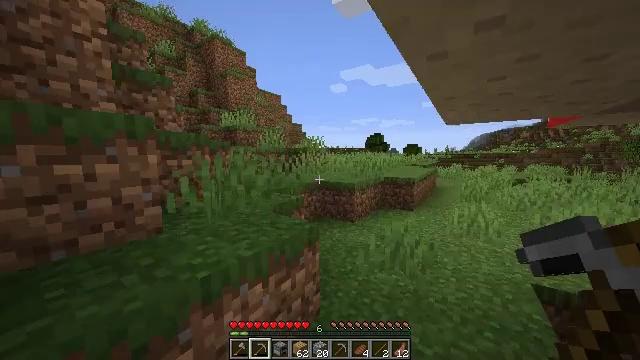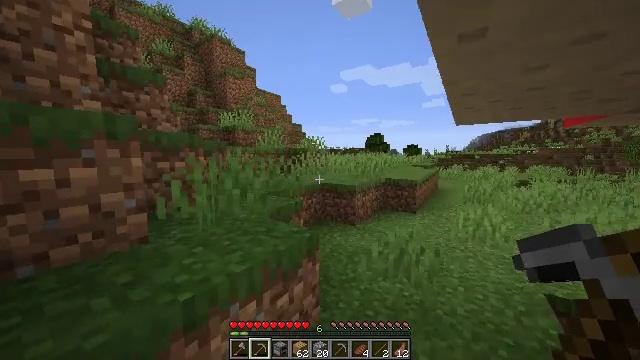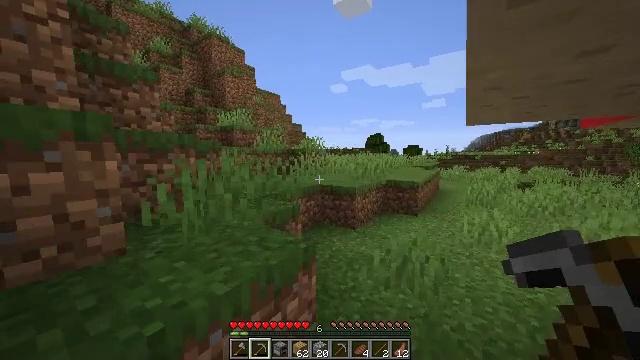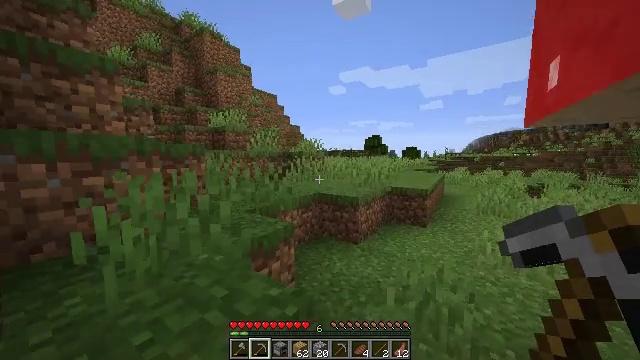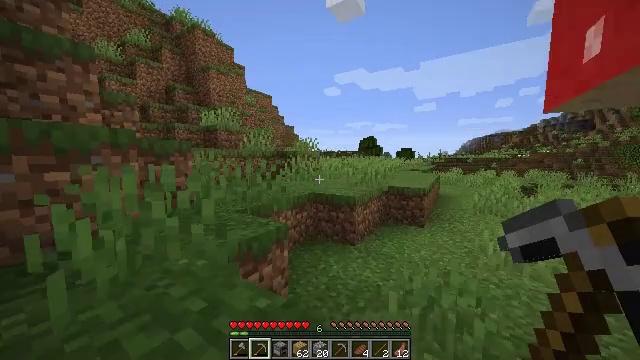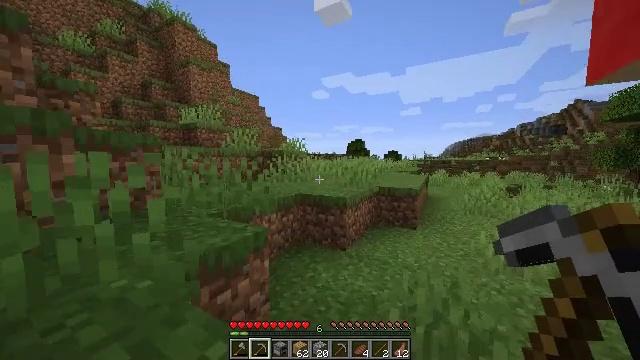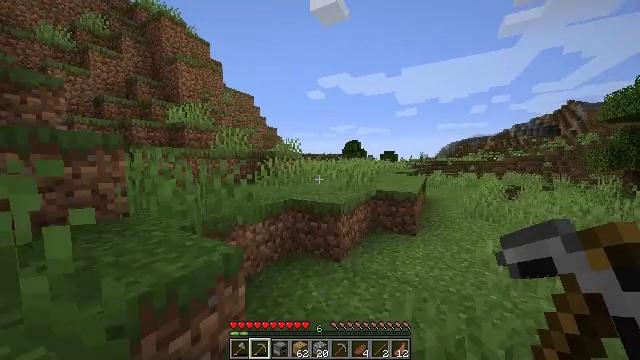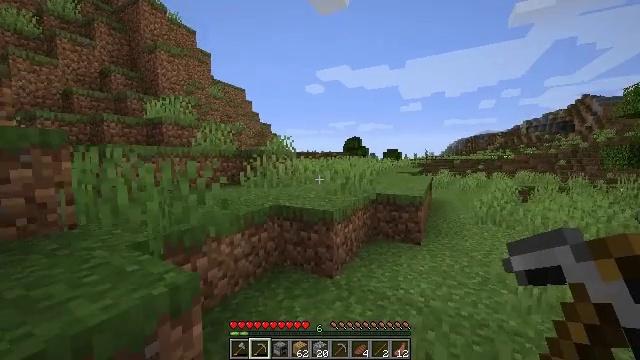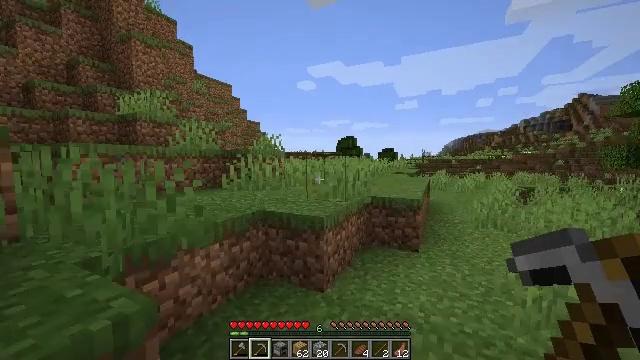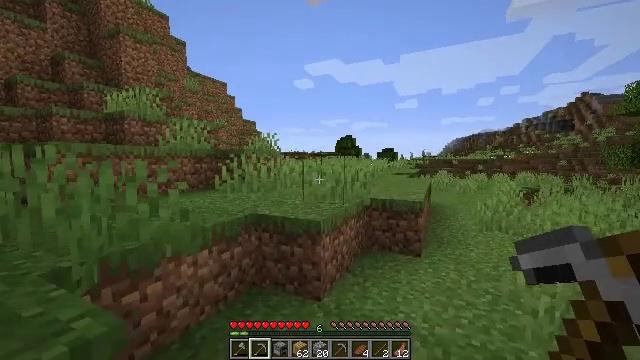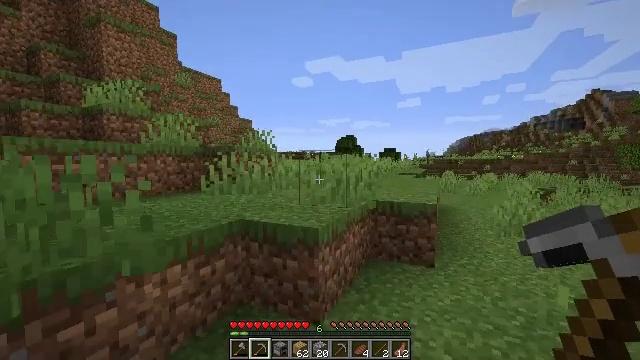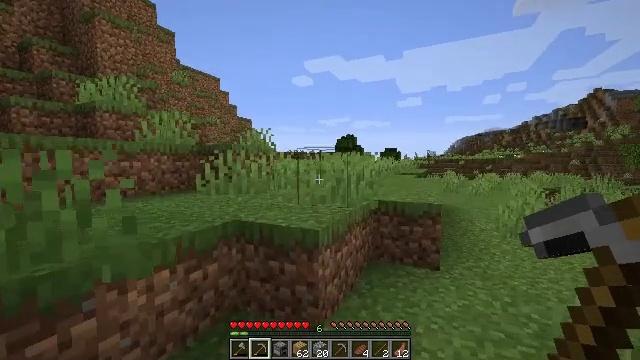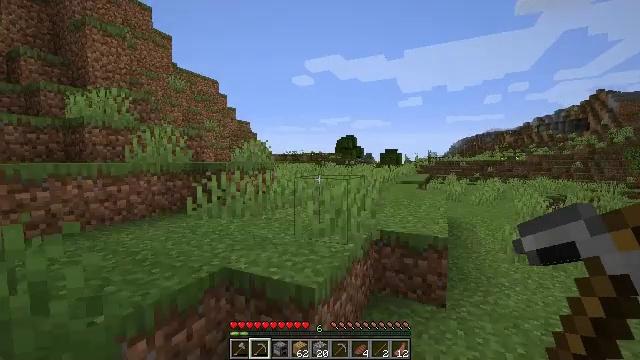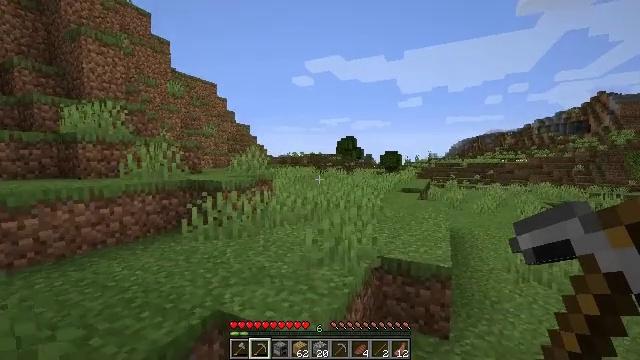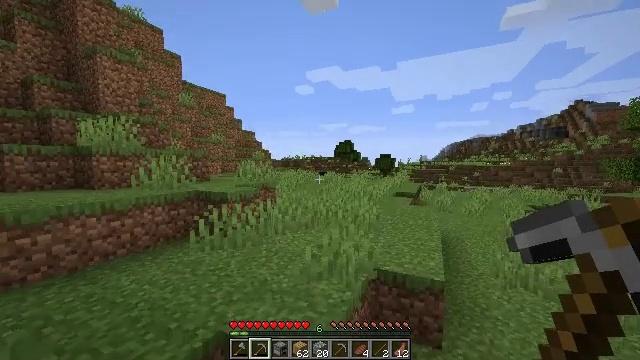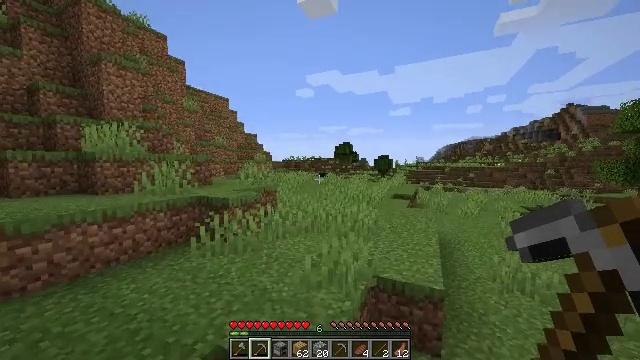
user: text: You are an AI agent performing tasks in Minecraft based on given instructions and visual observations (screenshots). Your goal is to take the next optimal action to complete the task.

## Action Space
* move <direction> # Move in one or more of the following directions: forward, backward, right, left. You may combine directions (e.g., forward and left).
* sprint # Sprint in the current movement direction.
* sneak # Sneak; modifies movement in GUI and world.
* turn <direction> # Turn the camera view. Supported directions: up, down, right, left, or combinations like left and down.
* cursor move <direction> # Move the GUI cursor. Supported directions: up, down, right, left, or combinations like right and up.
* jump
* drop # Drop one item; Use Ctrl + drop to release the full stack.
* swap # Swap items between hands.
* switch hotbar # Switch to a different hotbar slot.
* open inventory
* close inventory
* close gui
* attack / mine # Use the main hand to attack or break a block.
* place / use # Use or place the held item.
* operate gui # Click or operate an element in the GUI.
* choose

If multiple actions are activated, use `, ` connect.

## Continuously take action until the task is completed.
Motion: motion action
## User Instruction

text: Mine the dead bush in the desert.
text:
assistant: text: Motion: move forward, jump
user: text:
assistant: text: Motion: move forward, jump
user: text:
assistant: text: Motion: move forward, jump
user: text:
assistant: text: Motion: move forward, turn right, jump
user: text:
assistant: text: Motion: move forward, turn right, jump
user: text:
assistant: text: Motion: move forward, jump
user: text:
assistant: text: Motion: move forward, jump
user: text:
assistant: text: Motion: move forward, turn right, jump
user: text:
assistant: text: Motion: move forward, jump
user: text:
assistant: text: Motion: move forward, jump
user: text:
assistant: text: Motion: move forward, jump
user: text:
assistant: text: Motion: move forward, jump
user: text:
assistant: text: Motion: move forward, sprint, jump
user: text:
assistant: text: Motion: move forward, sprint, jump
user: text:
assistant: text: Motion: move forward, sprint, jump
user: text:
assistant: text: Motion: move forward, sprint, jump
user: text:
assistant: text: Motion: move forward, sprint, jump
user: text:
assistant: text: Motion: move forward, sprint, jump
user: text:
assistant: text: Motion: move forward, sprint, jump
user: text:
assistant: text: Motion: move forward, sprint, jump
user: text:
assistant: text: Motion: move forward, sprint, turn down, jump
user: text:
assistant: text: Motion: move forward, sprint, jump
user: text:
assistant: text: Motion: move forward, sprint, jump
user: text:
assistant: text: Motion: move forward, sprint, turn left, jump
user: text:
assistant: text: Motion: move forward, sprint, turn left, jump
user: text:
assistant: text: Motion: move forward, sprint, turn left and down, jump
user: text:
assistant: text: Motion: move forward, sprint, turn left, jump
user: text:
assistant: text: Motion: move forward, sprint, turn left, jump
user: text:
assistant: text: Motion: move forward, sprint, turn left, jump
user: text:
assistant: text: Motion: move forward, sprint, jump